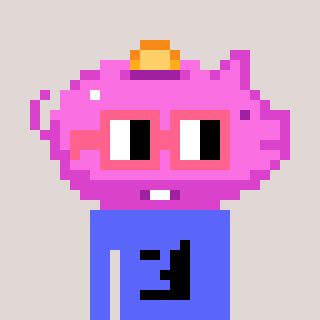
a pixel art character with square pink glasses, a piggybank-shaped head and a purple-colored body on a warm background